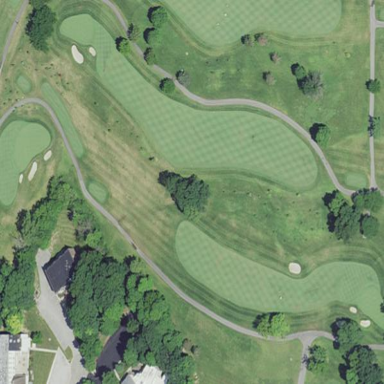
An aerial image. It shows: Grassy area designated as golf fairway.